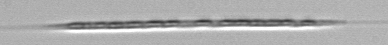
Label: Rhizosolenia